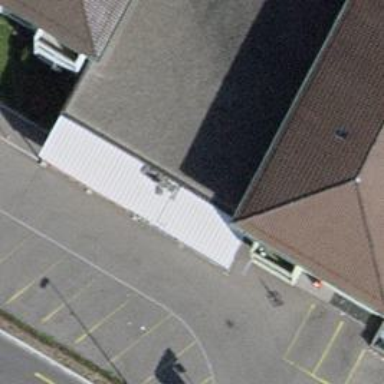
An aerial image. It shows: Supermarket.